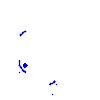
Particle: pion